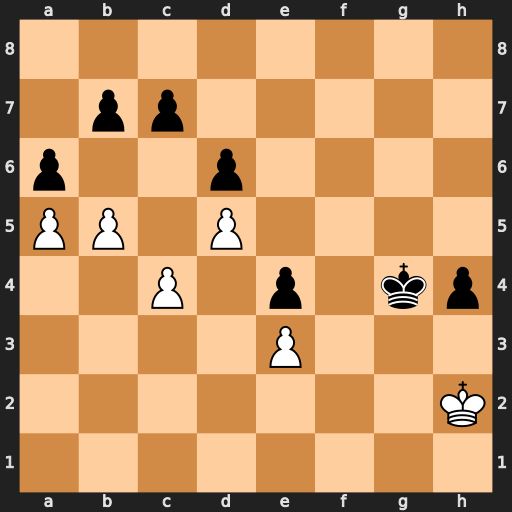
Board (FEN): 8/1pp5/p2p4/PP1P4/2P1p1kp/4P3/7K/8
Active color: w
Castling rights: -
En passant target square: -
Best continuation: c5 axb5 c6 bxc6 a6